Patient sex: M
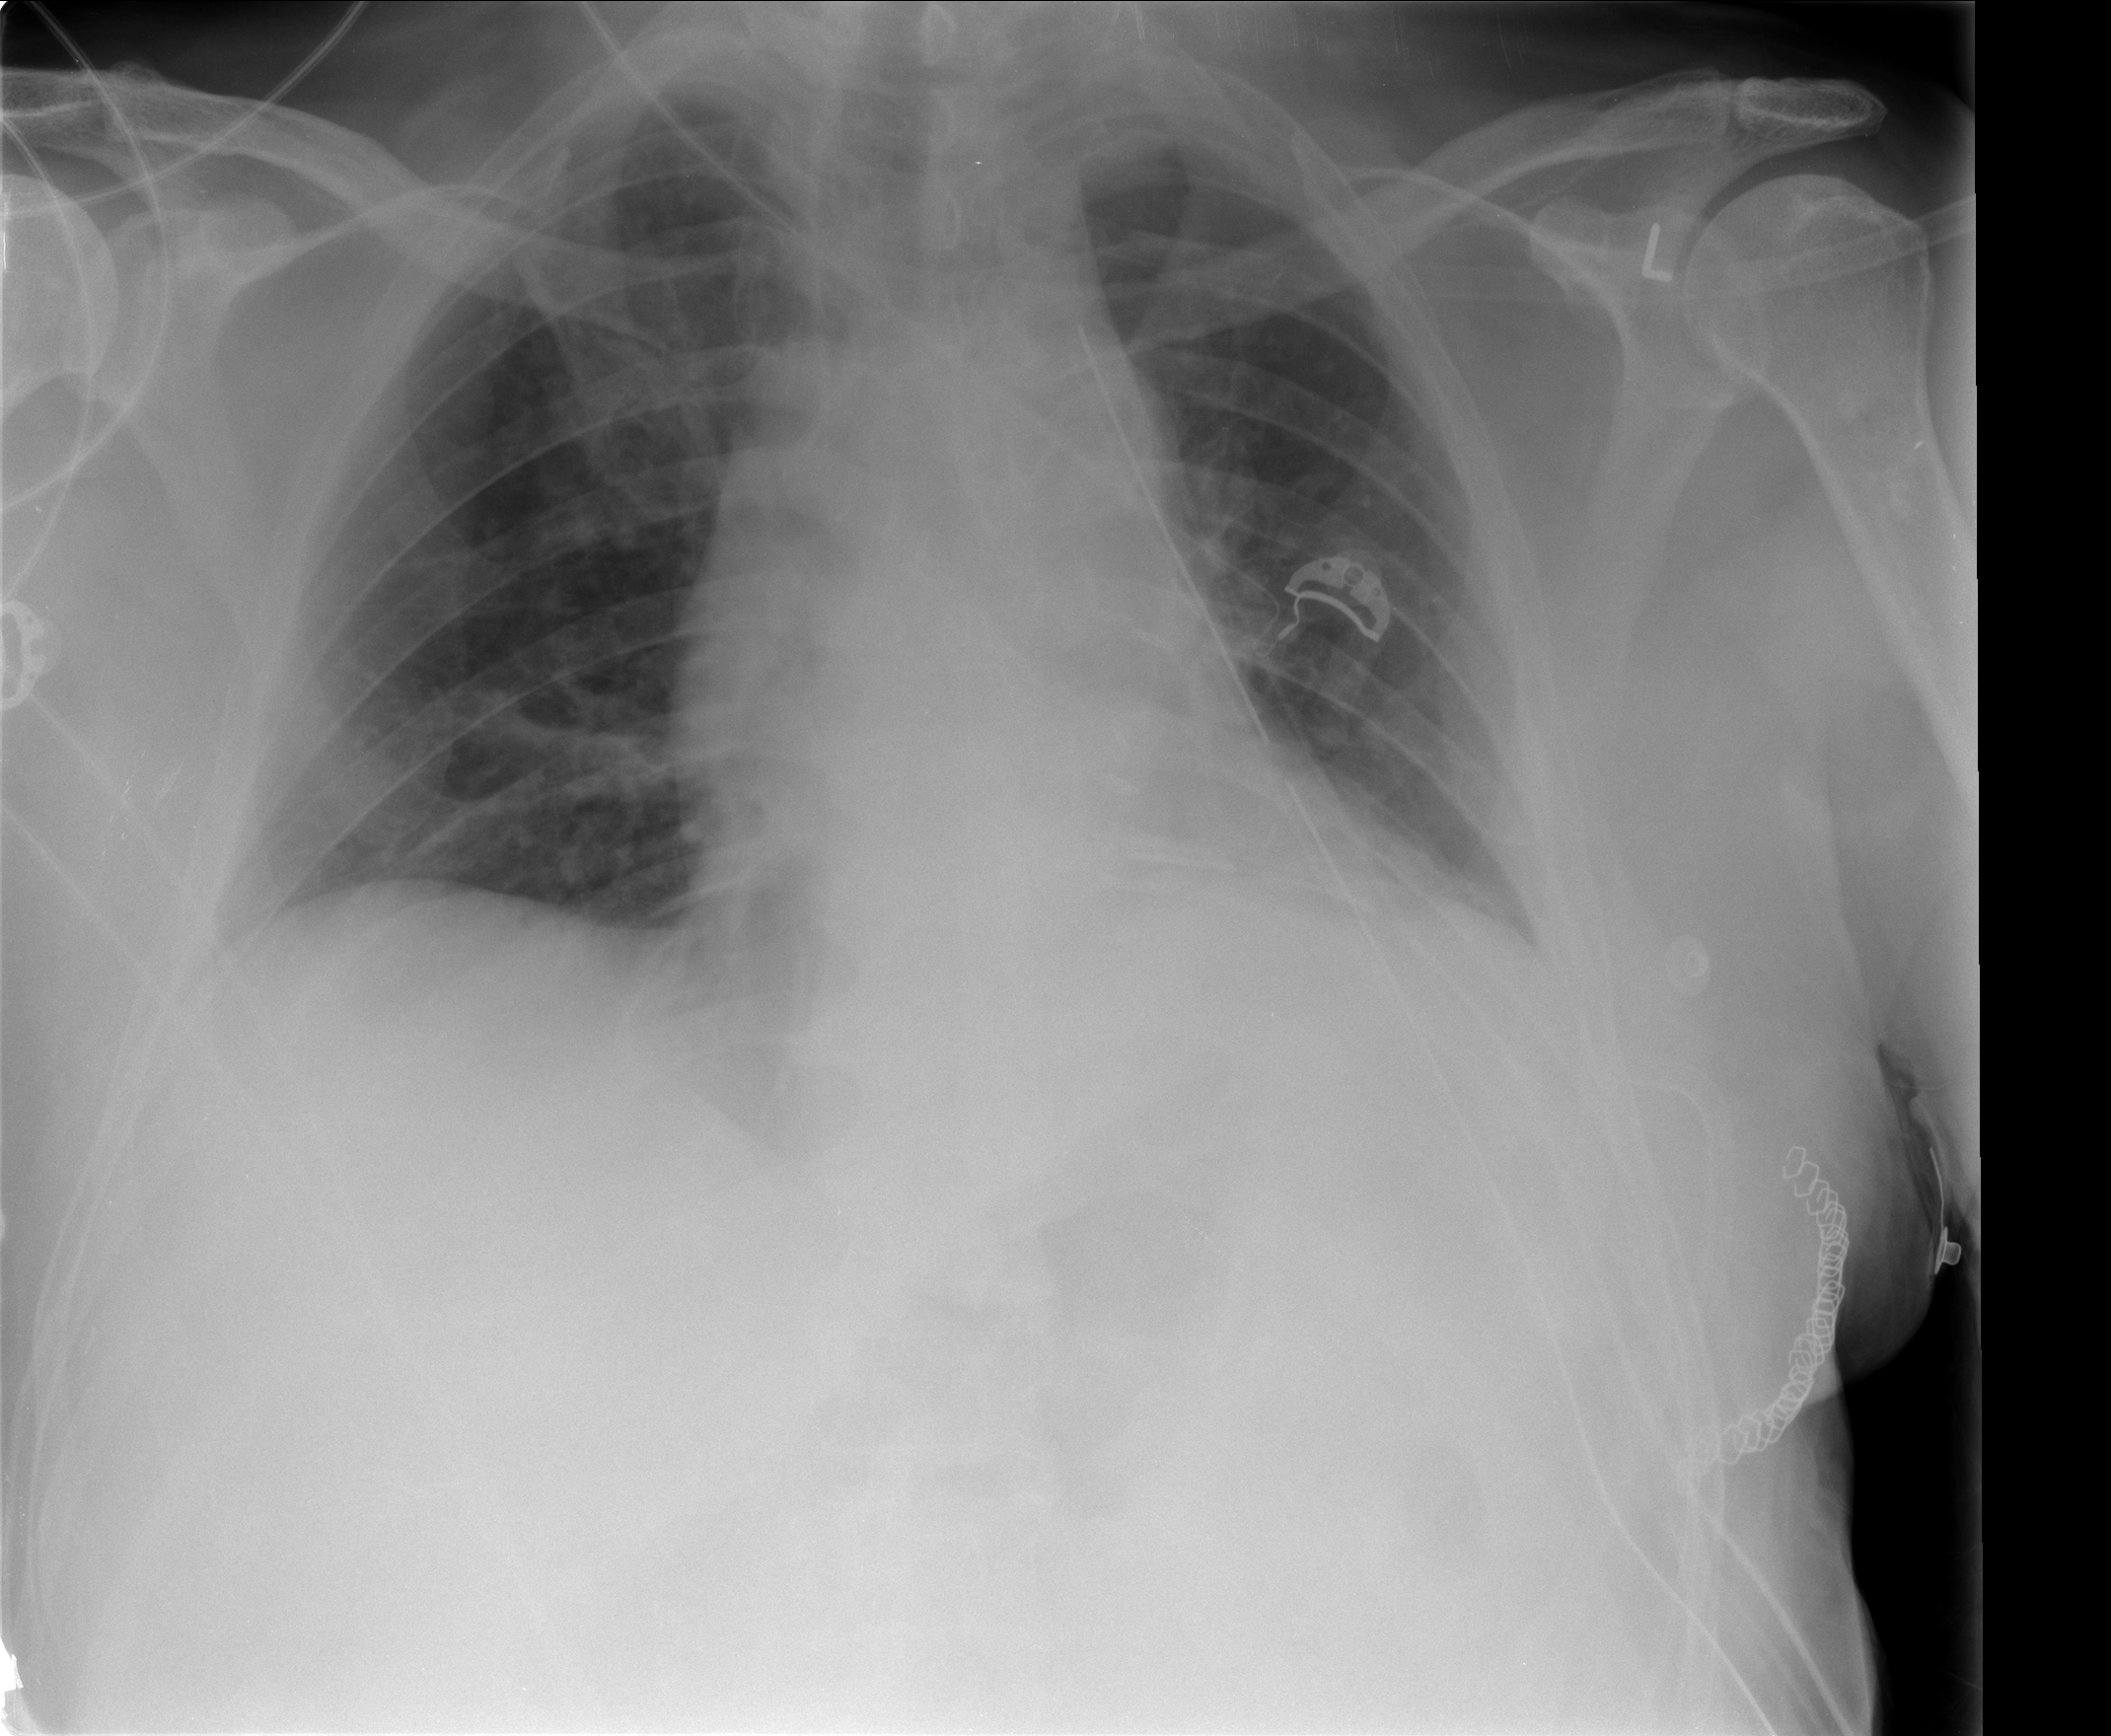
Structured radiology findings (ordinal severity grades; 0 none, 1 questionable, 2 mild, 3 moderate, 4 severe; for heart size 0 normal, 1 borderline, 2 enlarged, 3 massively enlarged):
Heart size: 2
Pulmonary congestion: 2
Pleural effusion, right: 0
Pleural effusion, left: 1
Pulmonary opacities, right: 0
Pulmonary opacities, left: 0
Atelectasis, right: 2
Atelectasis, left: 2